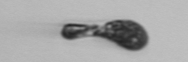
Label: Euglena